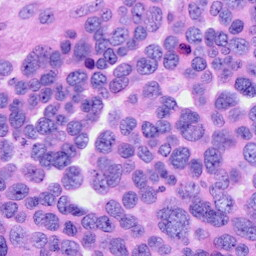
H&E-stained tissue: Ovarian